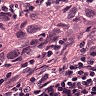
Metastatic tissue present: yes